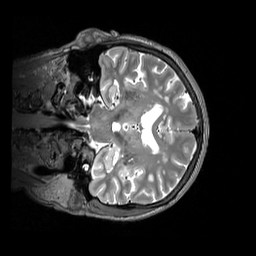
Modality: T2w
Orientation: coronal
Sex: female
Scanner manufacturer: siemens
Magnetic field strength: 3 T
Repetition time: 3.2 s
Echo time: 0.409 s